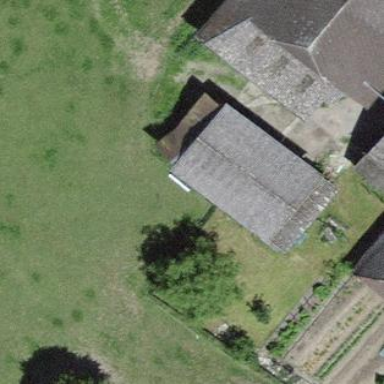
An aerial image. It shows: Shed building.